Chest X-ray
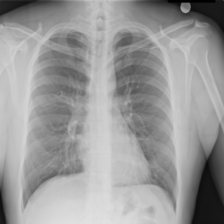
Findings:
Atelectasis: negative
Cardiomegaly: negative
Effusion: negative
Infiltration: negative
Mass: negative
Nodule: negative
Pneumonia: negative
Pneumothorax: negative
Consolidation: negative
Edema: negative
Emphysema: negative
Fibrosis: negative
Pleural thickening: negative
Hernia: negative